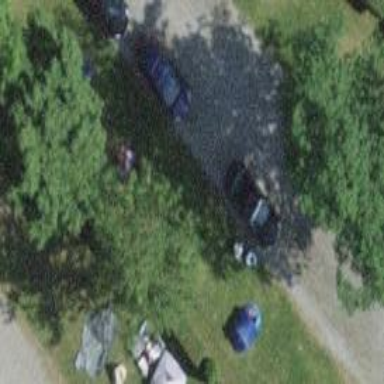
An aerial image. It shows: Camp pitch for tourism.